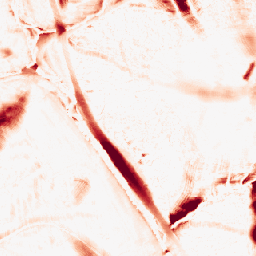
Category: morphological
Decomposition family: morphological_ellipse
Decomposition parameters: operation: opening
width: 30
height: 50
Upsampling method: nearest
Upsampling parameters: scale: 8
Upsampling scale: 8